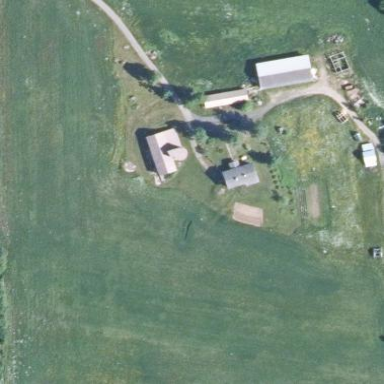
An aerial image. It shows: Farmyard area.